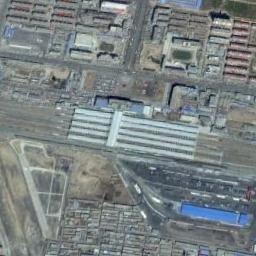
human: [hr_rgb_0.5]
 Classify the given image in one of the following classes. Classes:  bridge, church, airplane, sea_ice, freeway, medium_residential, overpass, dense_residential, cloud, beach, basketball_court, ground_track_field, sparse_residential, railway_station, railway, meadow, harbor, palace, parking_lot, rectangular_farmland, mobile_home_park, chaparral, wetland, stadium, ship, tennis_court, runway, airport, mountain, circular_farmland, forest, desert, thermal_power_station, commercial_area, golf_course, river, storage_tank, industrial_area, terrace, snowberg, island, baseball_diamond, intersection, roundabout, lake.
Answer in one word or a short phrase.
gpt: railway_station